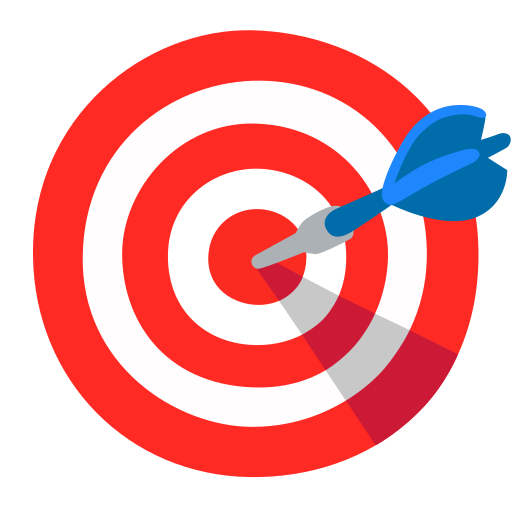
Emoji: 🎯